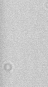
Label: camera_spot